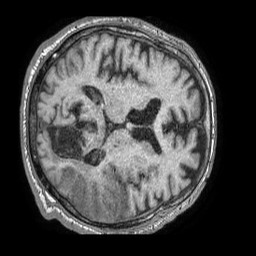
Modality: T1w
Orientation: axial
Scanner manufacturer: philips
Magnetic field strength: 1.5 T
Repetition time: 0.007728 s
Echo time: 0.003524 s